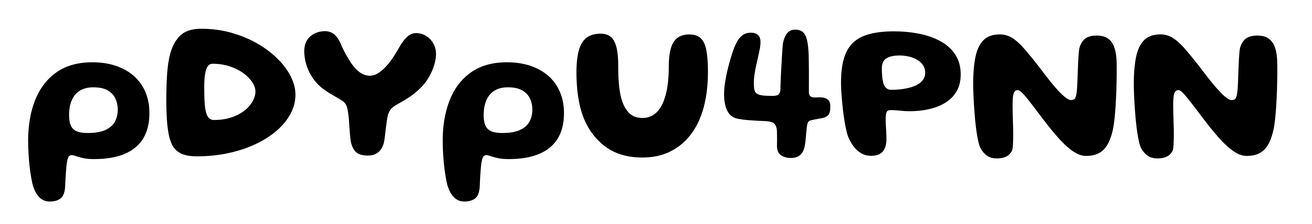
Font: Gluten_SemiBold